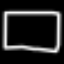
Label: square